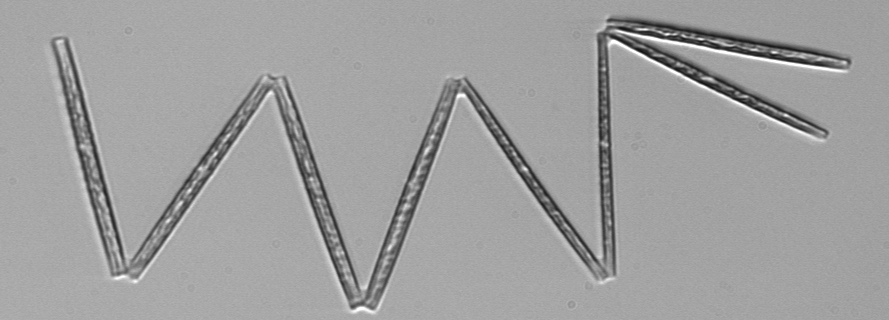
Label: Thalassionema